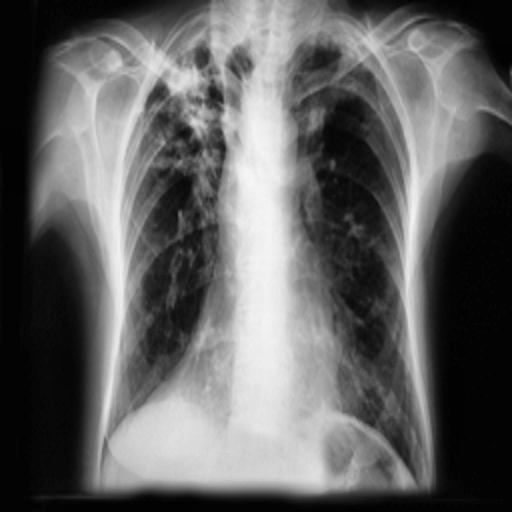
Finding: TUBERCULOSIS